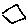
Label: hexagon